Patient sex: F
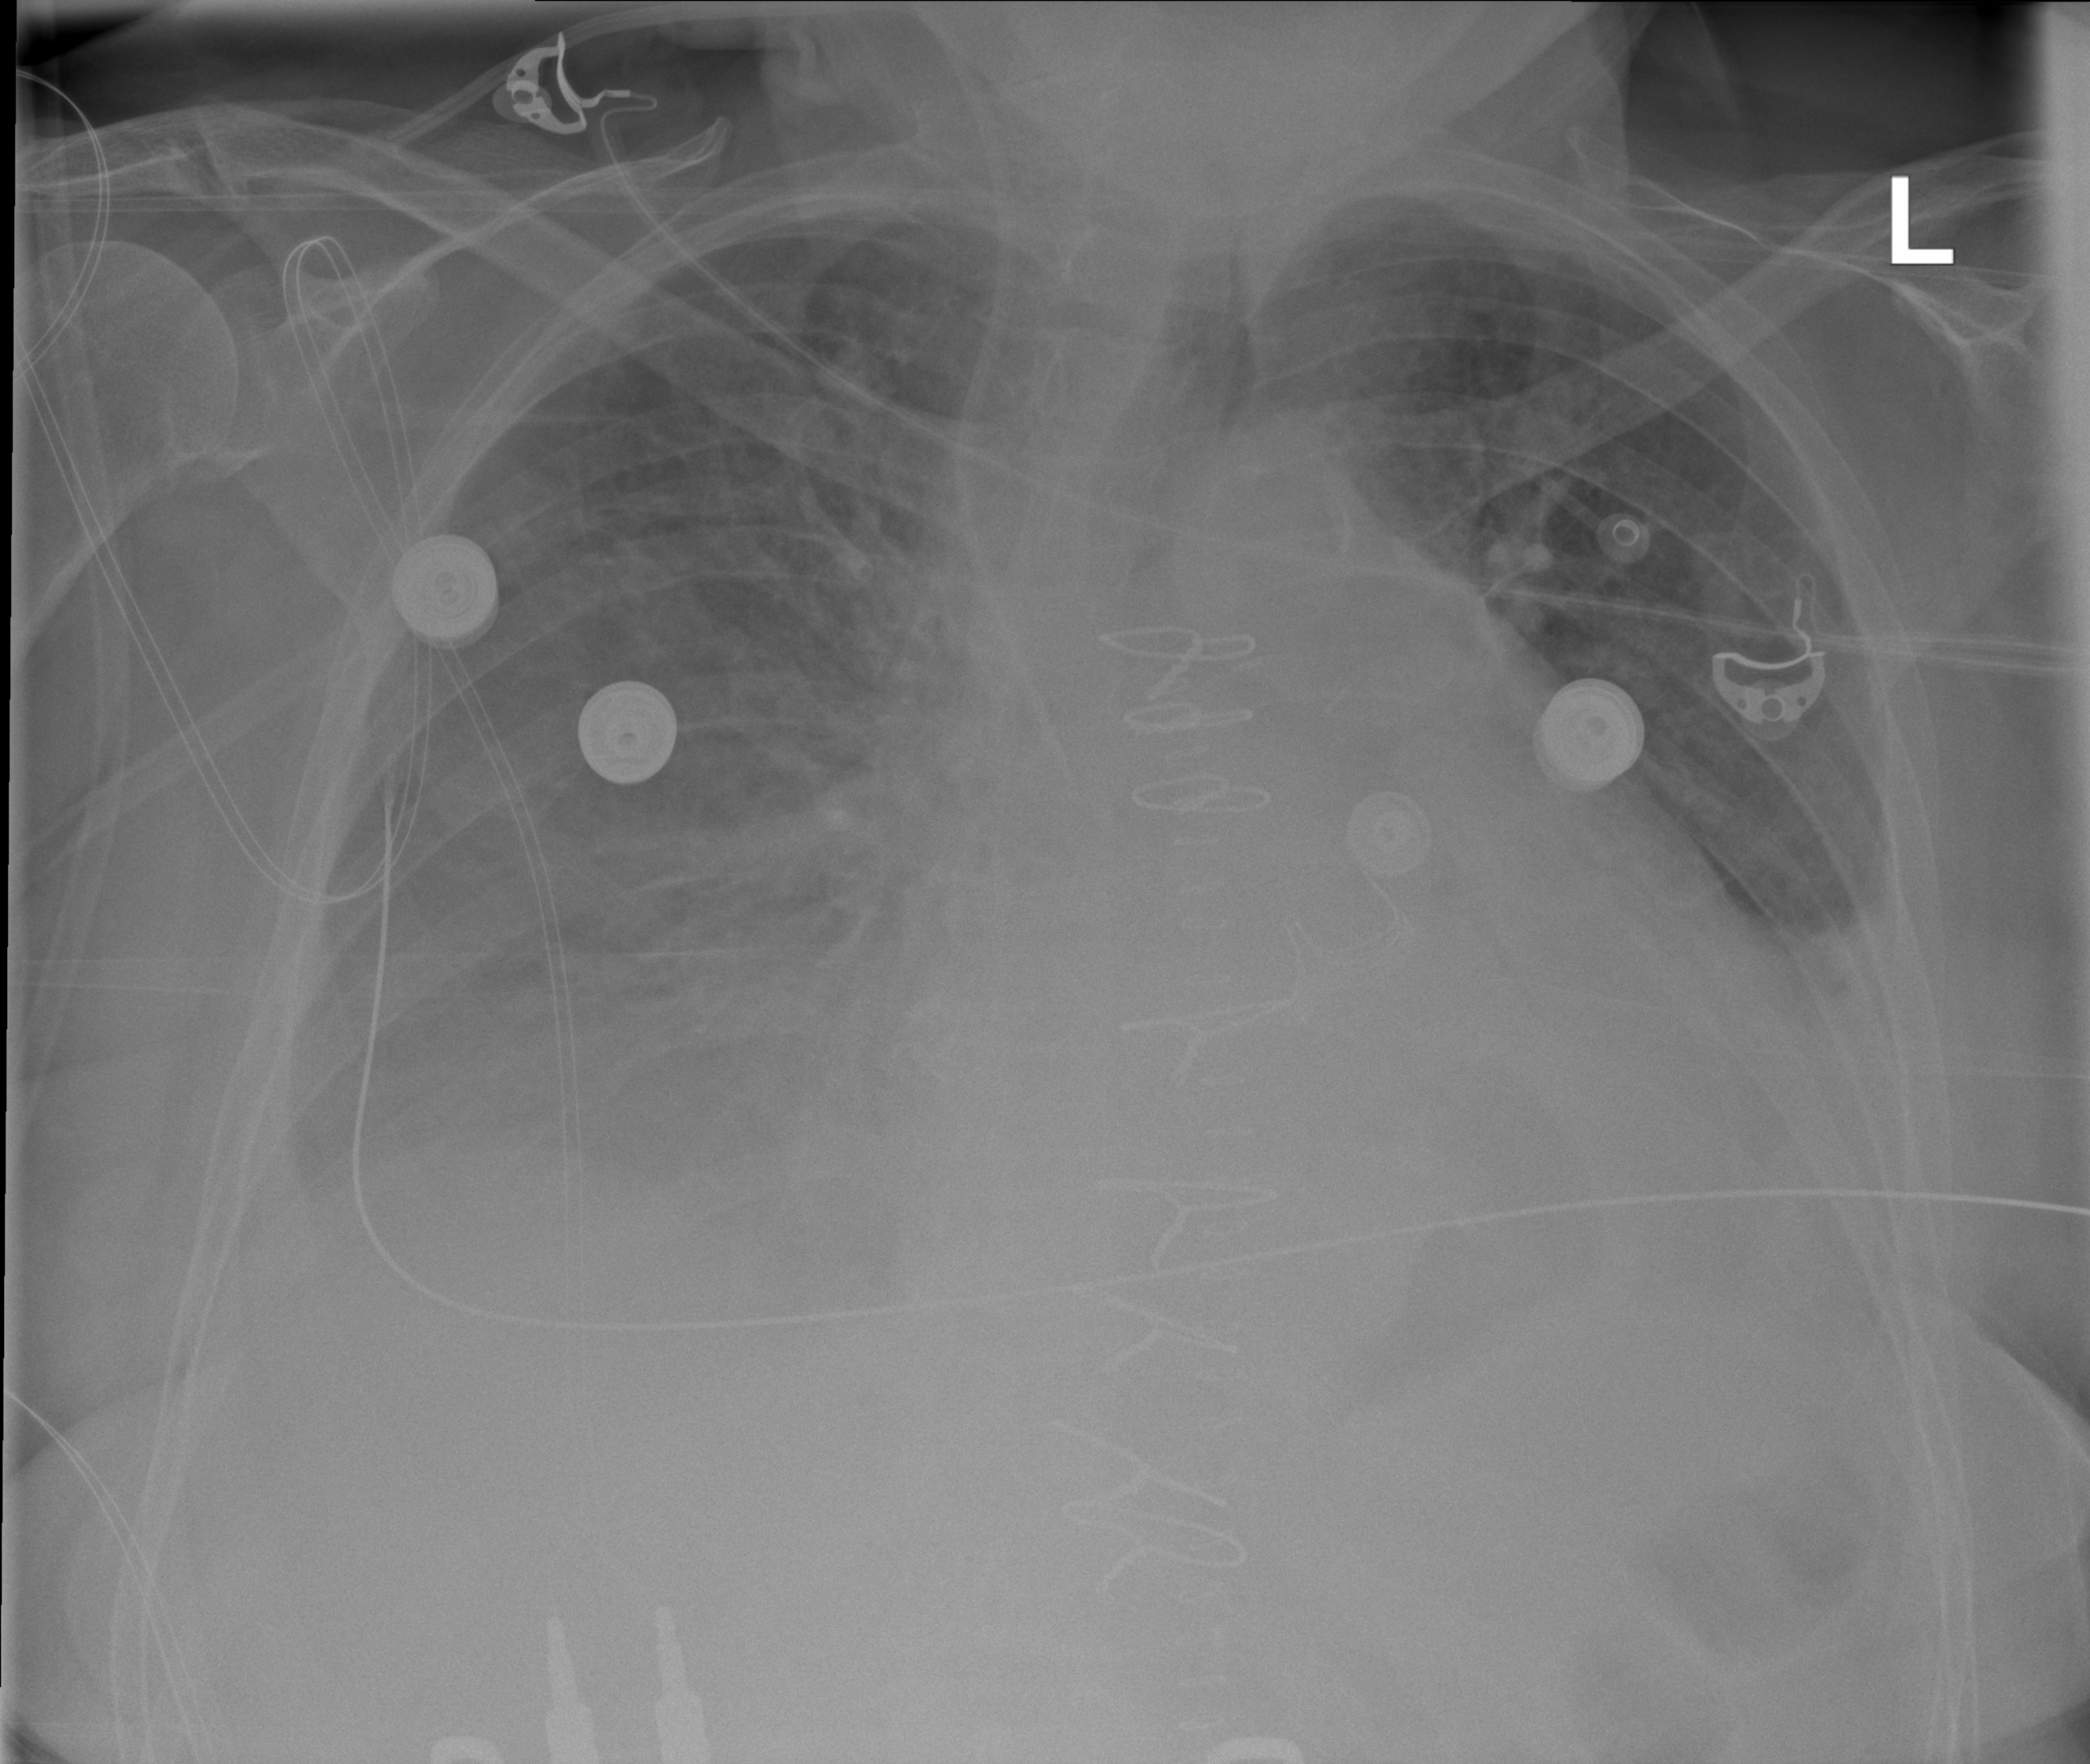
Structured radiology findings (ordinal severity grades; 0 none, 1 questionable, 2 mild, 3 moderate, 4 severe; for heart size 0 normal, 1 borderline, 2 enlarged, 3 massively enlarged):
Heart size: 2
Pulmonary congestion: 2
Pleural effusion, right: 3
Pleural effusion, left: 3
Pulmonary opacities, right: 2
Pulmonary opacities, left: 0
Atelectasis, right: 2
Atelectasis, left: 3